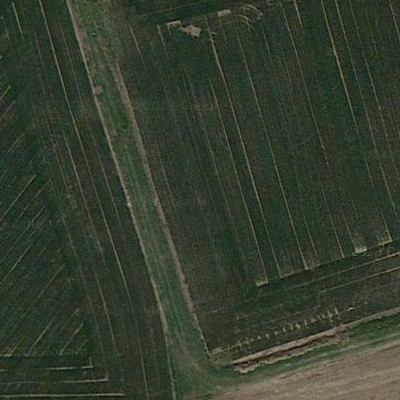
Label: bField